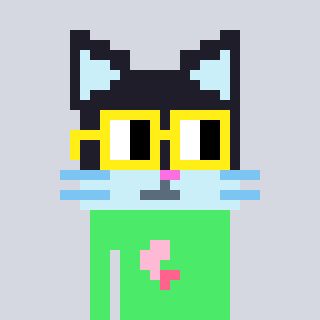
a pixel art character with square yellow glasses, a cat-shaped head and a teal-colored body on a cool background